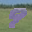
Label: 9